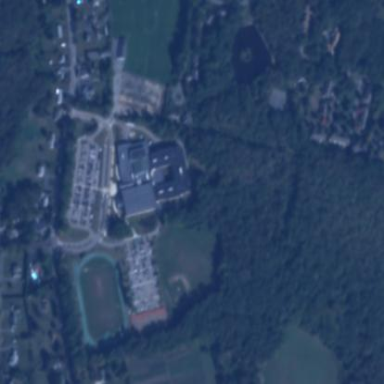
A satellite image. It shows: School.